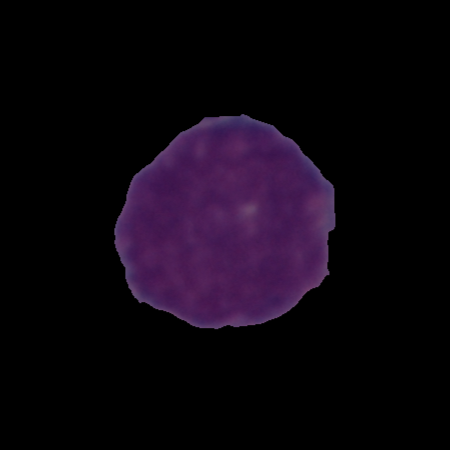
Label: cancer